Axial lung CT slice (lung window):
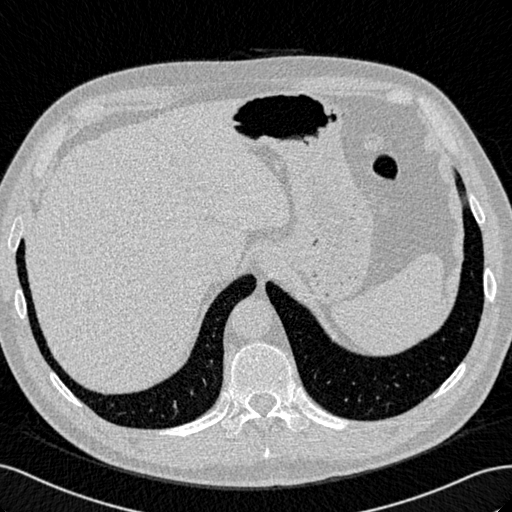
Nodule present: no